Question: So I want to include all files and sub-directories in a flavors file-structure. What I am doing here is including all jar and so files in the libs folder but I also want to include directories.
I tried include 'include ['*']' but that didn't work. I also looked around for an answer for a while but came up short. What is the correct way of accomplishing this?
'''
dependencies {
//format for including lib files for all flavors
compile fileTree(dir: 'libs', include: ['*.jar'])
//format for including all jars and so's in pdf flavor
//pdfCompile fileTree(dir: 'libs', include: ['*.jar'])
pdfCompile fileTree(dir: 'src/pdf/libs', include: ['*.jar','*.so'])
}
'''
When running app the following exception tells me that not all .so files are included.
'''
java.lang.UnsatisfiedLinkError: dalvik.system.PathClassLoader[DexPathList[[zip file "/data/app/com.company.appname-1/base.apk"],nativeLibraryDirectories=[/vendor/lib, /system/lib]]] couldn't find "libPDFNetC-v7a.so"
'''
Edit: Below is my file-structure. FYI: src is a child of my module, and is a sibling of libs.

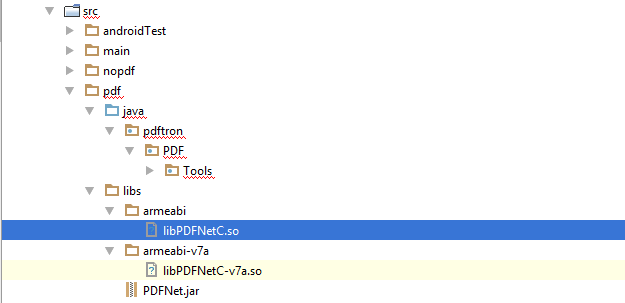
Answer: I think I could have found a solution by switching up my search criteria, but for those who make the same mistake I will show how I solved this issue.
It seems the real issue was that gradle can only handle jar files in a flavors designated libs folder when using the flavorCompile filetree method.
You can overcome this by designating a 'flavor.jniLibs.srcDir' in sourceSets under android. For the file structure below (Which is in a module that I am refusing to show) you can separate a flavors libs files like so.

'''
apply plugin: 'com.android.library'
android {
compileSdkVersion 21
buildToolsVersion "21.1.2"
publishNonDefault true
defaultConfig {
minSdkVersion 16
targetSdkVersion 21
}
//product flavors merge their respective folders in src with main
productFlavors{
pdf{}
nopdf{}
}
buildTypes {
release{
minifyEnabled false
//proguardFiles getDefaultProguardFile('proguard-android.txt'), 'proguard-rules.pro'
}
debug{ minifyEnabled false }
}
sourceSets{
pdf.jniLibs.srcDirs = ['src/pdf/libs']
}
}
dependencies {
//format for including lib jar files for all flavors
compile fileTree(dir: 'libs', include: ['*.jar'])
//libs jar files for specific flavor
pdfCompile fileTree(dir: 'src/pdf/libs', include: ['*.jar'])
}
'''